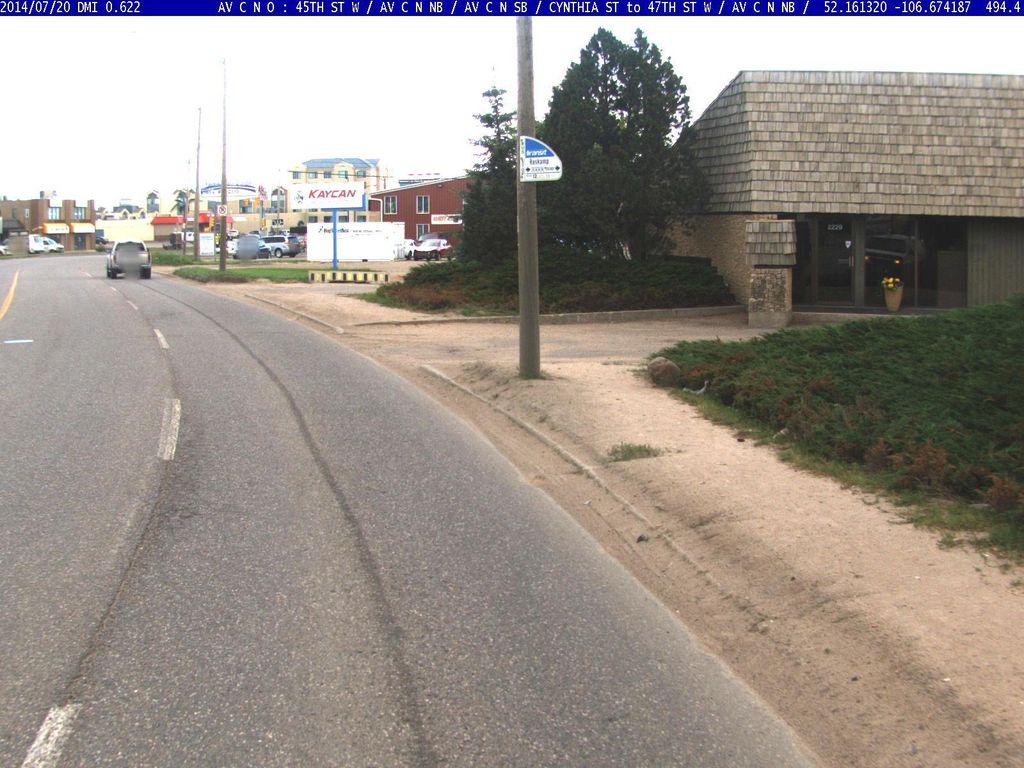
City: saskatoon